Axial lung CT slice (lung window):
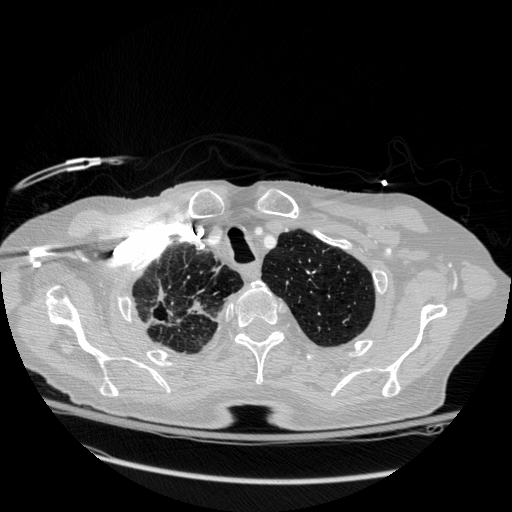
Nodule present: no